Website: crate-barrel
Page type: billing-address
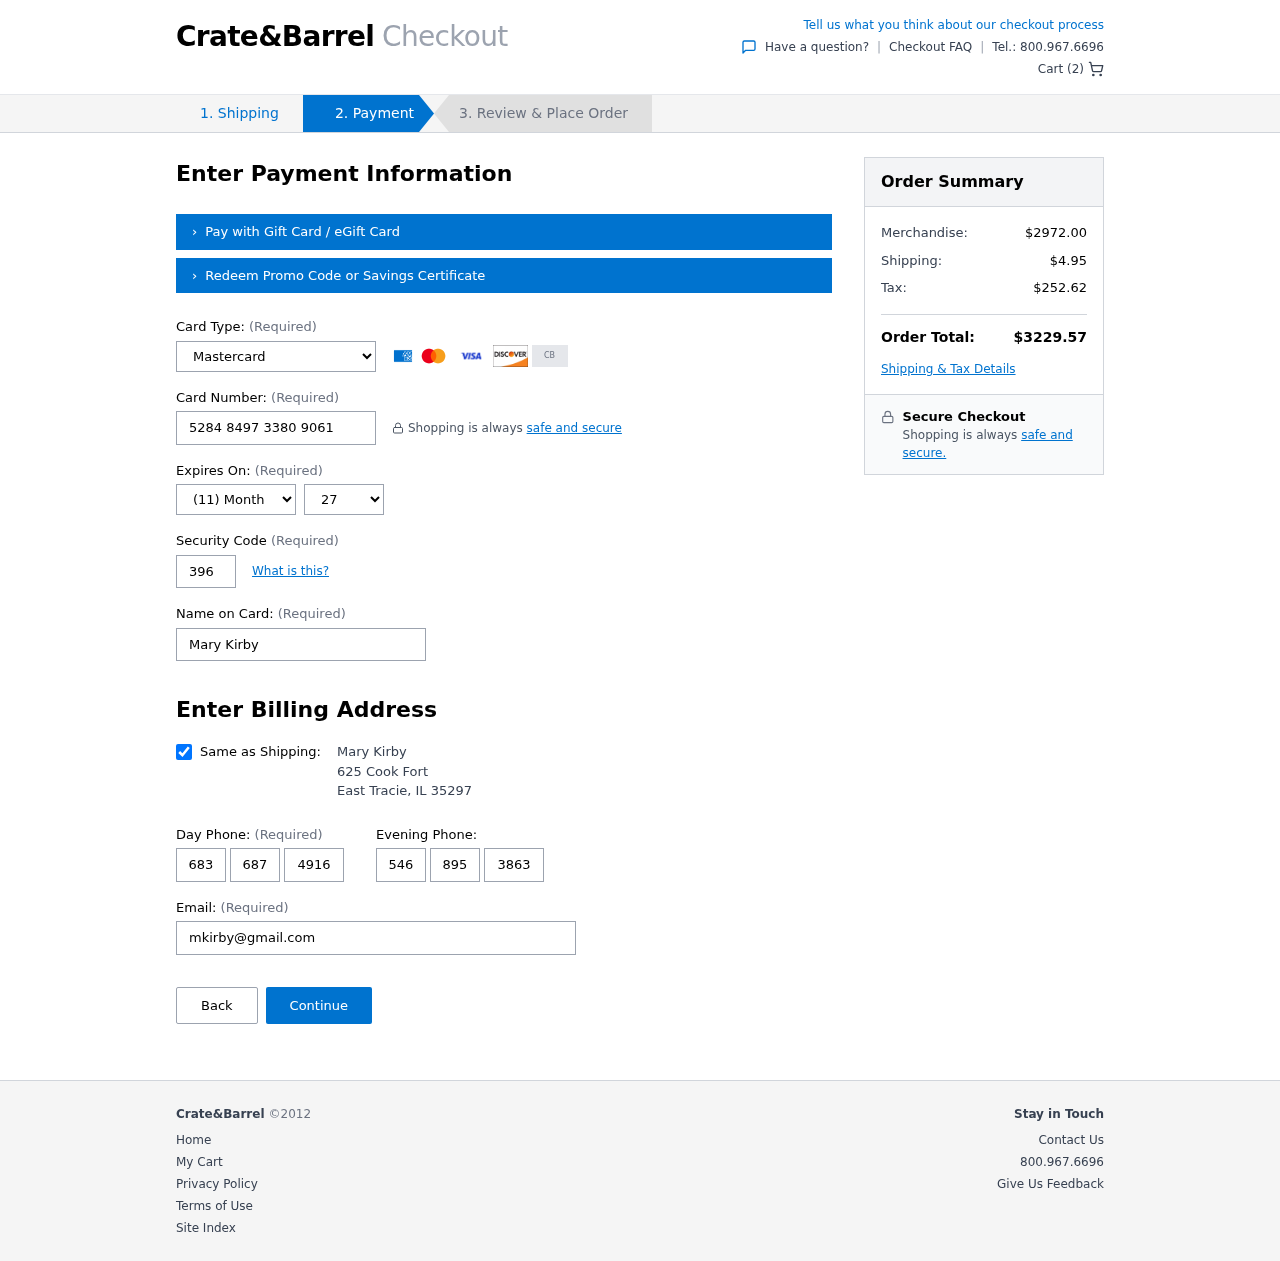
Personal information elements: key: PII_CARD_CVV
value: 396
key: PII_CARD_EXPIRY_MONTH
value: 11
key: PII_CARD_EXPIRY_YEAR
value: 27
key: PII_CARD_NUMBER
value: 5284 8497 3380 9061
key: PII_CARD_TYPE
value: Mastercard
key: PII_CITY
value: East Tracie
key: PII_EMAIL
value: mkirby@gmail.com
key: PII_FULLNAME
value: Mary Kirby
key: PII_PHONE_ALT_AREA
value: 546
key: PII_PHONE_ALT_PREFIX
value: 895
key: PII_PHONE_ALT_SUFFIX
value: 3863
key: PII_PHONE_AREA
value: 683
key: PII_PHONE_PREFIX
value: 687
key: PII_PHONE_SUFFIX
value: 4916
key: PII_POSTCODE
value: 35297
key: PII_STATE_ABBR
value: IL
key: PII_STREET
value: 625 Cook Fort
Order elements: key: ORDER_NUM_ITEMS
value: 2
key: ORDER_SUBTOTAL
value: $2972.00
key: ORDER_SHIPPING_COST
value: $4.95
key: ORDER_TAX
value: $252.62
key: ORDER_TOTAL
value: $3229.57